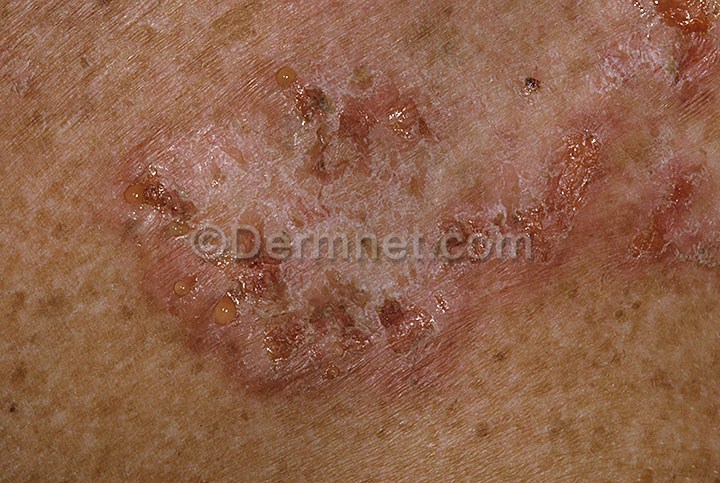
Disease: Bullous Disease Photos